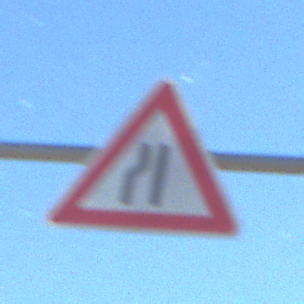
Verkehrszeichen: EinseitigVerengteFahrbahnLinks
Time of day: Night
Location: Outdoor (Nature)
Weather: PartlyCloudy
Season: NotSpecified
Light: Natural